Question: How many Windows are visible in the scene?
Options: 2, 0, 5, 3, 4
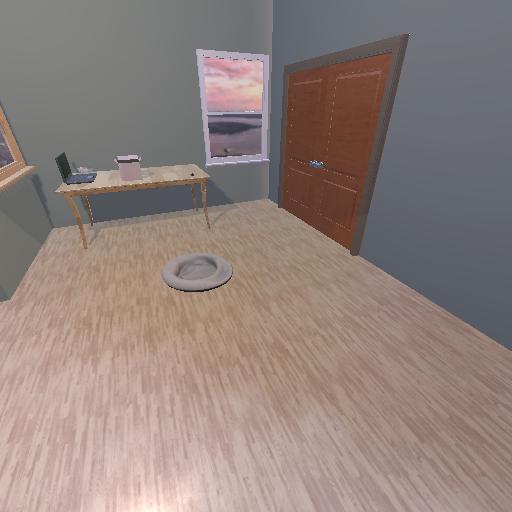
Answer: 2